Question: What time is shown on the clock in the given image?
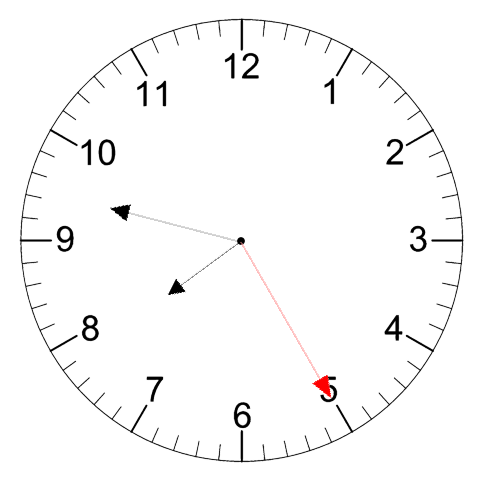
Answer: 07:47:25